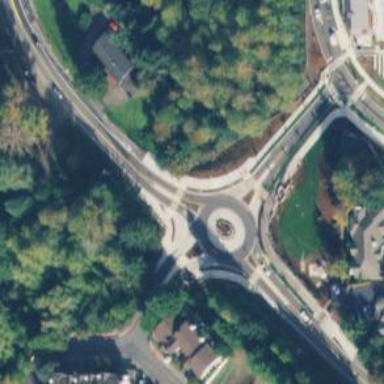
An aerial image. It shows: Roundabout at tertiary road junction.